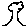
Label: tree